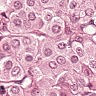
Metastatic tissue present: yes